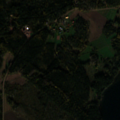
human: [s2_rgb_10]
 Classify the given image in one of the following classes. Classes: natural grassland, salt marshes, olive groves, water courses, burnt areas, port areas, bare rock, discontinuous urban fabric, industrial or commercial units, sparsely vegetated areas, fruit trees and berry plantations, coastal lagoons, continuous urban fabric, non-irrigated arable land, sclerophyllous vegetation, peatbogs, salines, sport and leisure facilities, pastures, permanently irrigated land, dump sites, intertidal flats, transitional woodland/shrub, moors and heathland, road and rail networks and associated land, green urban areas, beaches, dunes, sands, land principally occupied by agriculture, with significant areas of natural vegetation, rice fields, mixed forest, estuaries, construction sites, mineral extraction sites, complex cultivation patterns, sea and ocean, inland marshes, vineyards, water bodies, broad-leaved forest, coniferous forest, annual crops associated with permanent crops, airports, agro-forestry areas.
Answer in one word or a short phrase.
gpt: land principally occupied by agriculture, with significant areas of natural vegetation, mixed forest, transitional woodland/shrub, sea and ocean